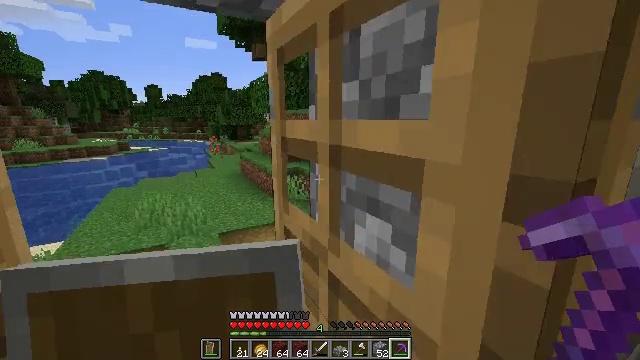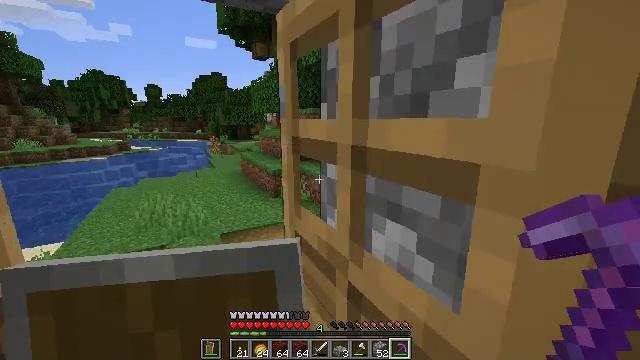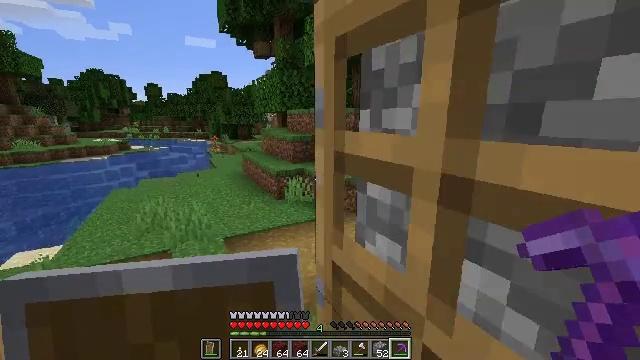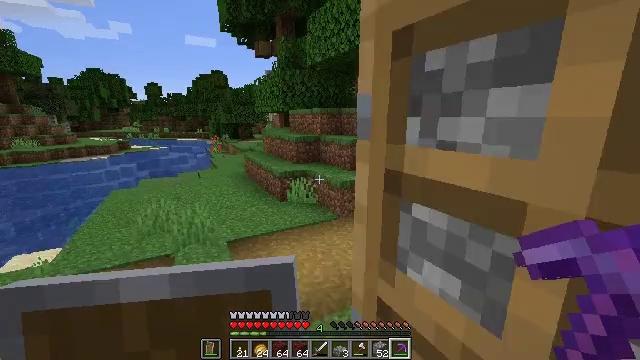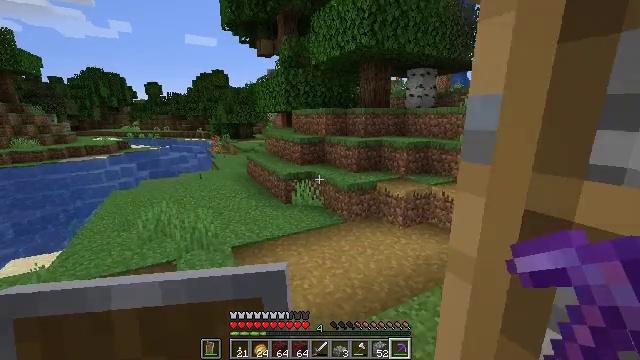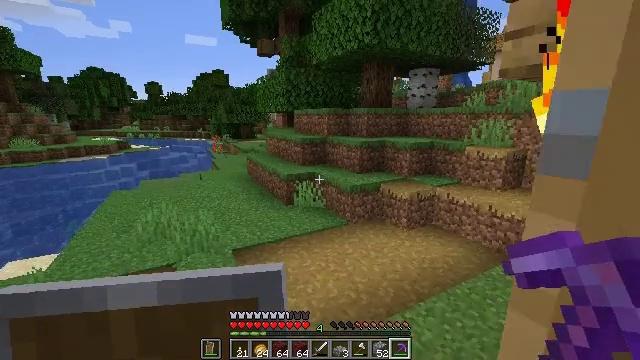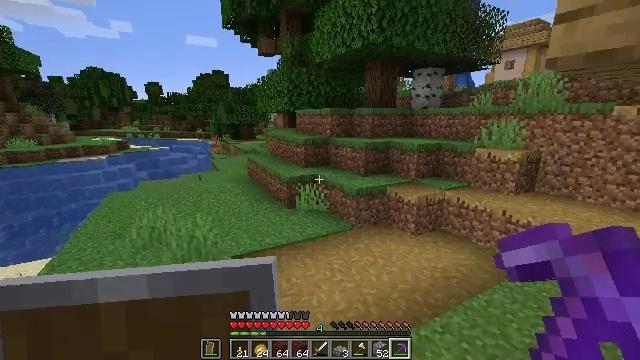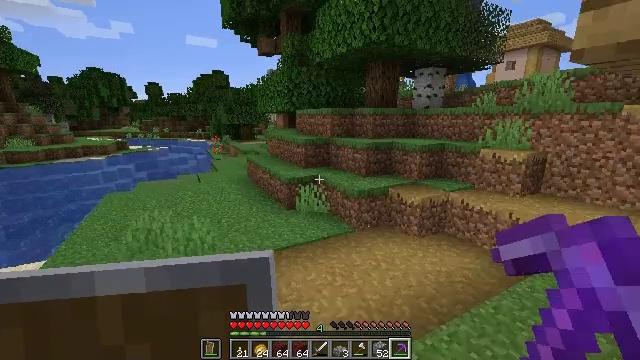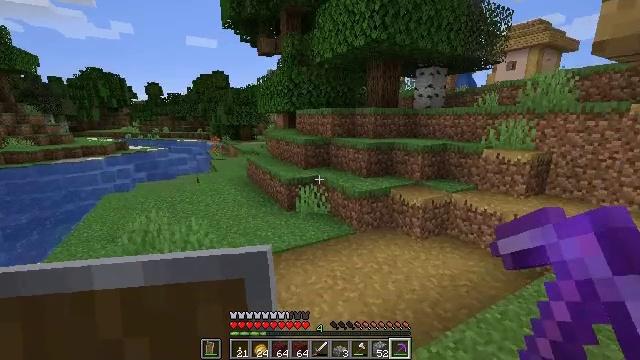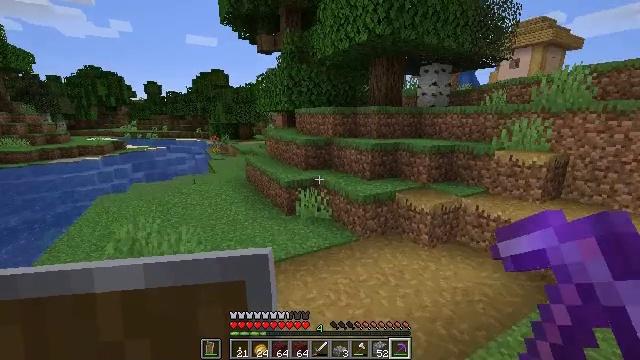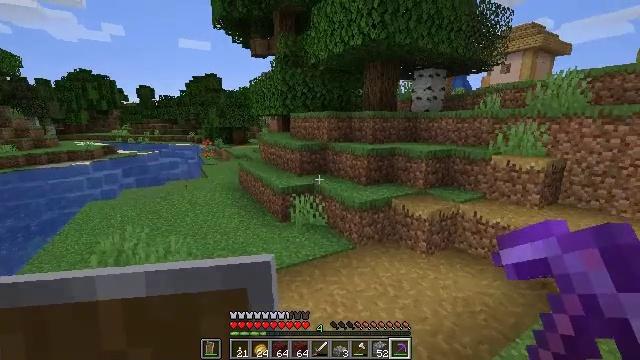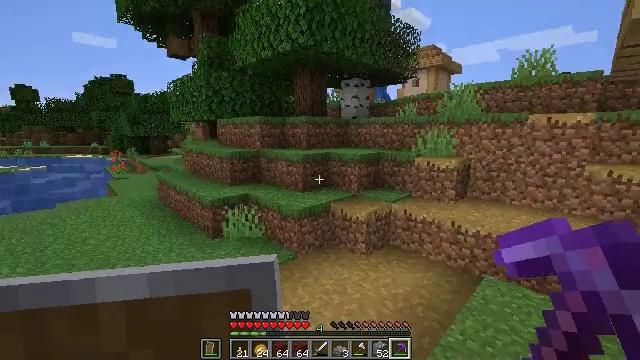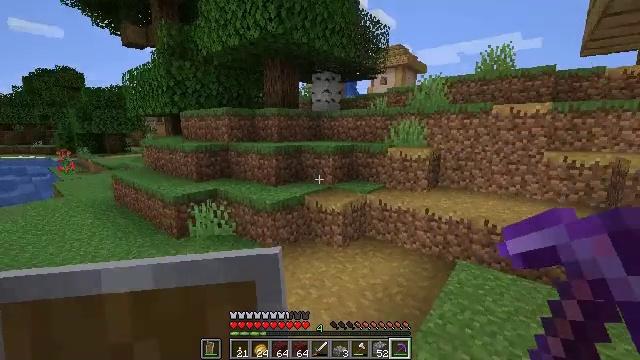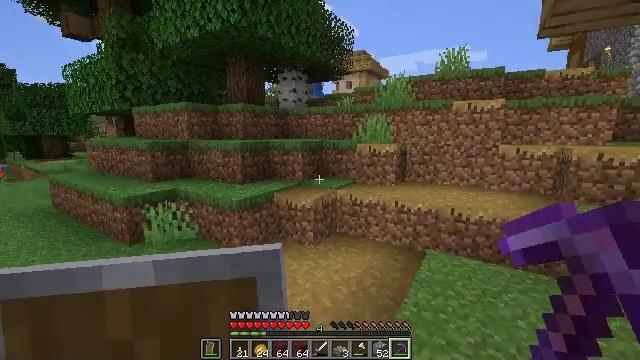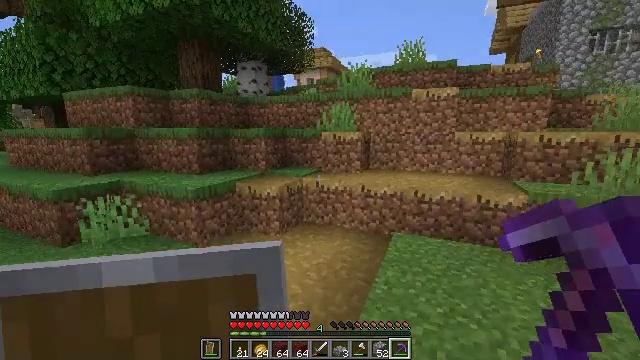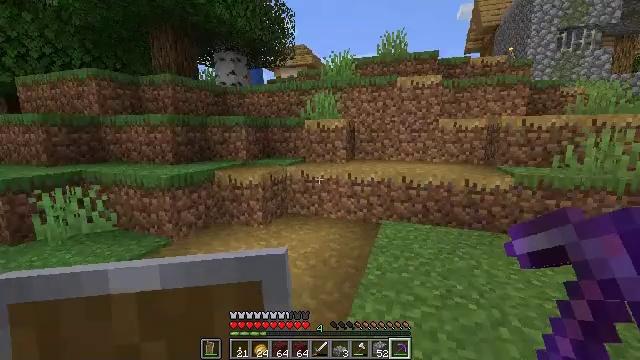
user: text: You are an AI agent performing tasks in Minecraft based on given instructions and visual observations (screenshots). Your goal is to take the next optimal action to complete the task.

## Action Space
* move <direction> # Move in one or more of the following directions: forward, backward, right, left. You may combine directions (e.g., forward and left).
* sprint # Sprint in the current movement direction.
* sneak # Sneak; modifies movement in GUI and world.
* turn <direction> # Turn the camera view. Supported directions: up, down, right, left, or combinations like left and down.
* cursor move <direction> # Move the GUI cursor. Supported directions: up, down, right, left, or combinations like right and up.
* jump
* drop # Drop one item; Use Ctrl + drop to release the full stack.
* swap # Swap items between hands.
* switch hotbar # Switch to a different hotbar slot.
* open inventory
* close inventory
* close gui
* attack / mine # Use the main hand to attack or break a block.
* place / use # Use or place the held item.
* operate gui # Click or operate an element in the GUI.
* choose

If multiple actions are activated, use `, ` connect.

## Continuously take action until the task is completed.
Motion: motion action
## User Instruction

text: craft item air
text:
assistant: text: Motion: move forward and move left
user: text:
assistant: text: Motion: move forward and move left
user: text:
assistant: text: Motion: move forward and move left
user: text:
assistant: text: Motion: move forward and move left
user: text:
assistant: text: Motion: move forward and move left
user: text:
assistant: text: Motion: move forward
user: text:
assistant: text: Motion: move forward
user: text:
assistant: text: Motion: move forward
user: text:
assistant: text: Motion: move forward
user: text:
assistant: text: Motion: move forward, turn right
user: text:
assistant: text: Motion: move forward, turn right and up
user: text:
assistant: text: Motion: move forward, turn right
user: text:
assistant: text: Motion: move forward, turn right
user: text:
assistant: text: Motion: move forward, turn right
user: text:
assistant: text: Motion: move forward, turn right
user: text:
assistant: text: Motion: turn right
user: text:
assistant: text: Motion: turn right
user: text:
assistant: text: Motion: move forward, turn right
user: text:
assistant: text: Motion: move forward, turn right
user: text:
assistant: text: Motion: turn right
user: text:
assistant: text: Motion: turn right
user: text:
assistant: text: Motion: move forward, turn right
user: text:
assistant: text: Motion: move forward, turn right
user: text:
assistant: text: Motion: move forward, turn right
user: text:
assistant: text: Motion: move forward, turn right
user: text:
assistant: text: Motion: move forward, turn right
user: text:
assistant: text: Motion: move forward, turn right
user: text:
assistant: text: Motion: move forward, turn right
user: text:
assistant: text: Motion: move forward, turn right
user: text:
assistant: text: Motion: move forward, turn right